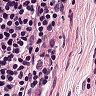
Metastatic tissue present: no